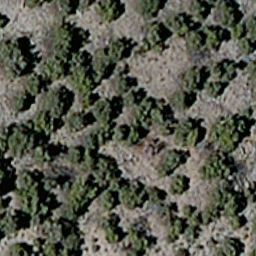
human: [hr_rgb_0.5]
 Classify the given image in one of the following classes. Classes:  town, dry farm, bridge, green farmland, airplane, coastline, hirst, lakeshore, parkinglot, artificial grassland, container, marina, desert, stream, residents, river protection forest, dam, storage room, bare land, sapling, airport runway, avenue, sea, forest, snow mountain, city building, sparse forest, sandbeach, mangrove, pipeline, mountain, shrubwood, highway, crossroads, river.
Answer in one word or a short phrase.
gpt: sparse forest